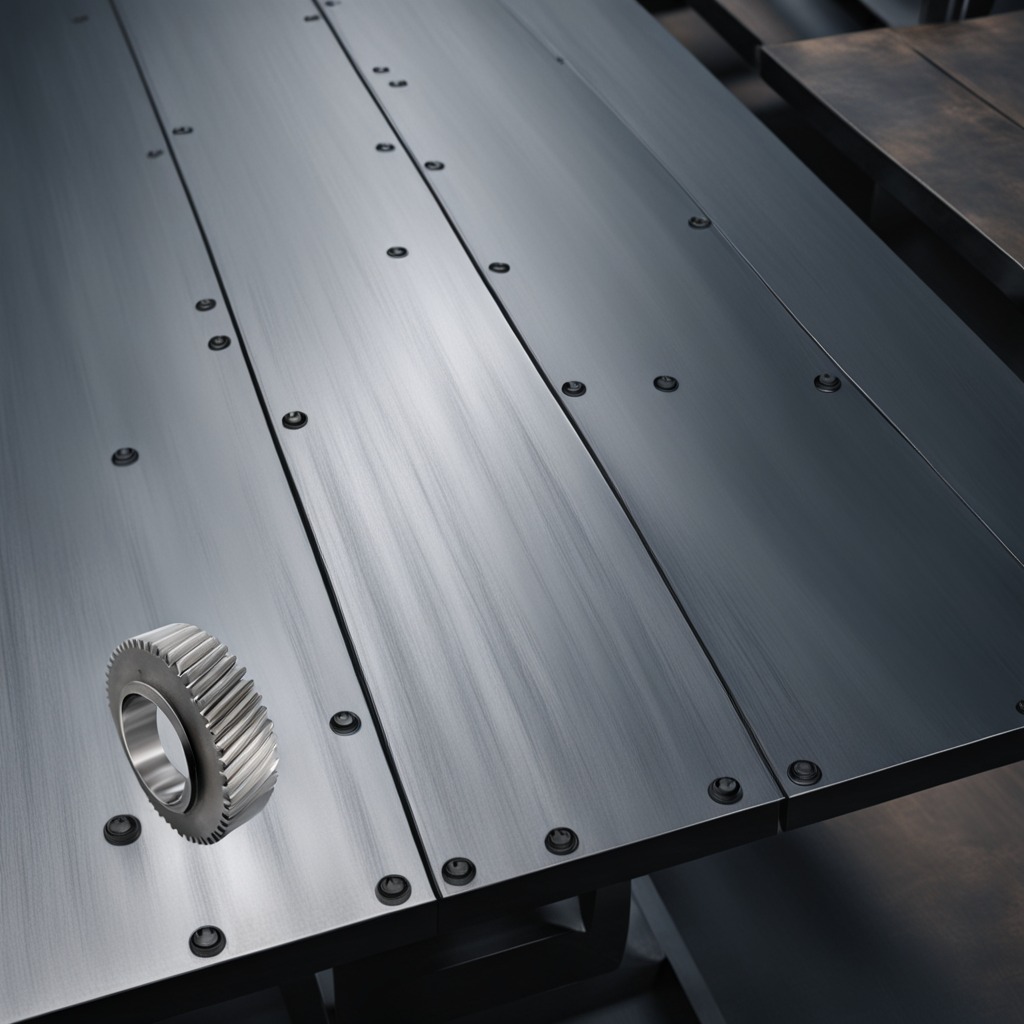
A steel gear with teeth is lying on a cold steel table in a mining workshop.